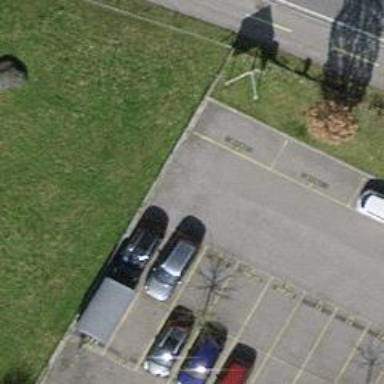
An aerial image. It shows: Parking aisle designated as service road.